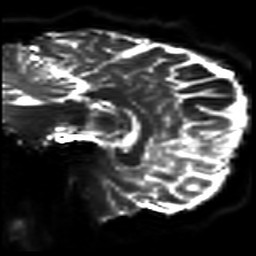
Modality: DWI
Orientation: sagittal
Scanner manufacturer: philips
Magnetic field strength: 7 T
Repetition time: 9.612 s
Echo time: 0.073 s